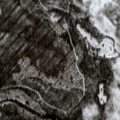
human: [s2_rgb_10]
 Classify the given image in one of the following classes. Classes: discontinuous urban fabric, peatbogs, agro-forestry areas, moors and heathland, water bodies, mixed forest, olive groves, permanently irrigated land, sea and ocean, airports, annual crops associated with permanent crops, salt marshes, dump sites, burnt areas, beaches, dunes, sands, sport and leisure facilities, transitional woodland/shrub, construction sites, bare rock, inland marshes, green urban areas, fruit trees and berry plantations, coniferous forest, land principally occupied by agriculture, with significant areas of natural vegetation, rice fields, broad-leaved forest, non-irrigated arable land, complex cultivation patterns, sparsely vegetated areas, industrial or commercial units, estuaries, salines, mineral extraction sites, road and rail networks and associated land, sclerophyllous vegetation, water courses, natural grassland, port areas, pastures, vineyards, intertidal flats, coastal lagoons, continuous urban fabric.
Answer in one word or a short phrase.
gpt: coniferous forest, transitional woodland/shrub, peatbogs